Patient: sex M, age 47
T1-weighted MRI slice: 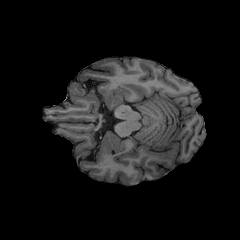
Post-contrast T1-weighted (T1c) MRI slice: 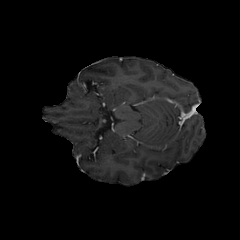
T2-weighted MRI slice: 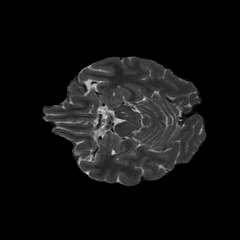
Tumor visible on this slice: no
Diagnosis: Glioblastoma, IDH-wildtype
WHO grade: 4